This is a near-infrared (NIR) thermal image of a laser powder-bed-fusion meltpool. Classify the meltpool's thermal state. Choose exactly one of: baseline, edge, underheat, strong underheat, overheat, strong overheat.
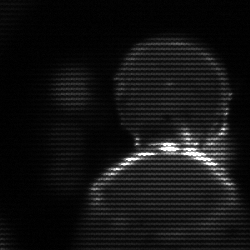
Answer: edge